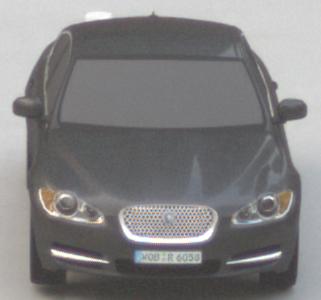
Make: Jaguar
Model: XF 3.0 V6
Detailed model: XF (X250) Limousine
Model produced from: 2010/02
Model produced until: 2010/10
Doors: 4
Color: gray
Road condition: dry road
Daytime: morning or afternoon
Contrast: low contrast